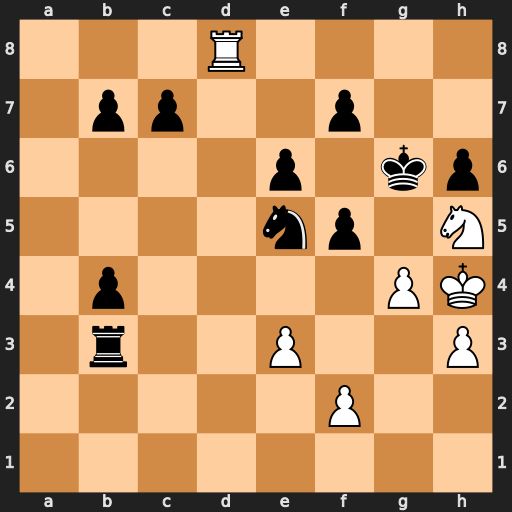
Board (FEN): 3R4/1pp2p2/4p1kp/4np1N/1p4PK/1r2P2P/5P2/8
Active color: w
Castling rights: -
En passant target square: -
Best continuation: Rg8+ Kh7 Nf6#